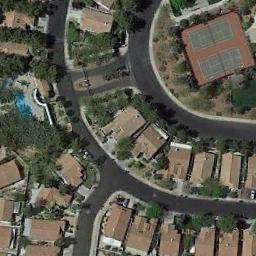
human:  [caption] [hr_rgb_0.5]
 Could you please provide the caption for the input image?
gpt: The tennis court is next to some buildings and trees .

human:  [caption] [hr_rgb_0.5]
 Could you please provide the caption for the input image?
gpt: At the top of the picture is a tennis court with only a small blue part .

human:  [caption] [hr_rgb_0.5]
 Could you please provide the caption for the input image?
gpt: The tennis court is surrounded by curved roads and there is a residential area nearby .

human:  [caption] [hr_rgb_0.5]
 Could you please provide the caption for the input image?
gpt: Many buildings are beside the tennis courts .

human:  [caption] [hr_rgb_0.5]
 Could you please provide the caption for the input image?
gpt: There are many brown buildings near the tennis court .